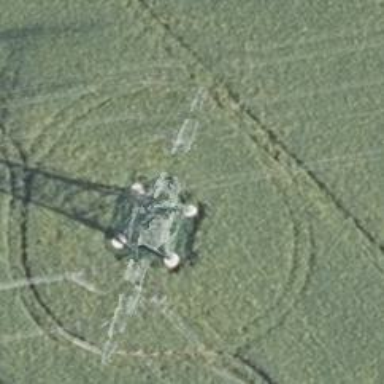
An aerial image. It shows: Lattice structure tower used for power transmission.